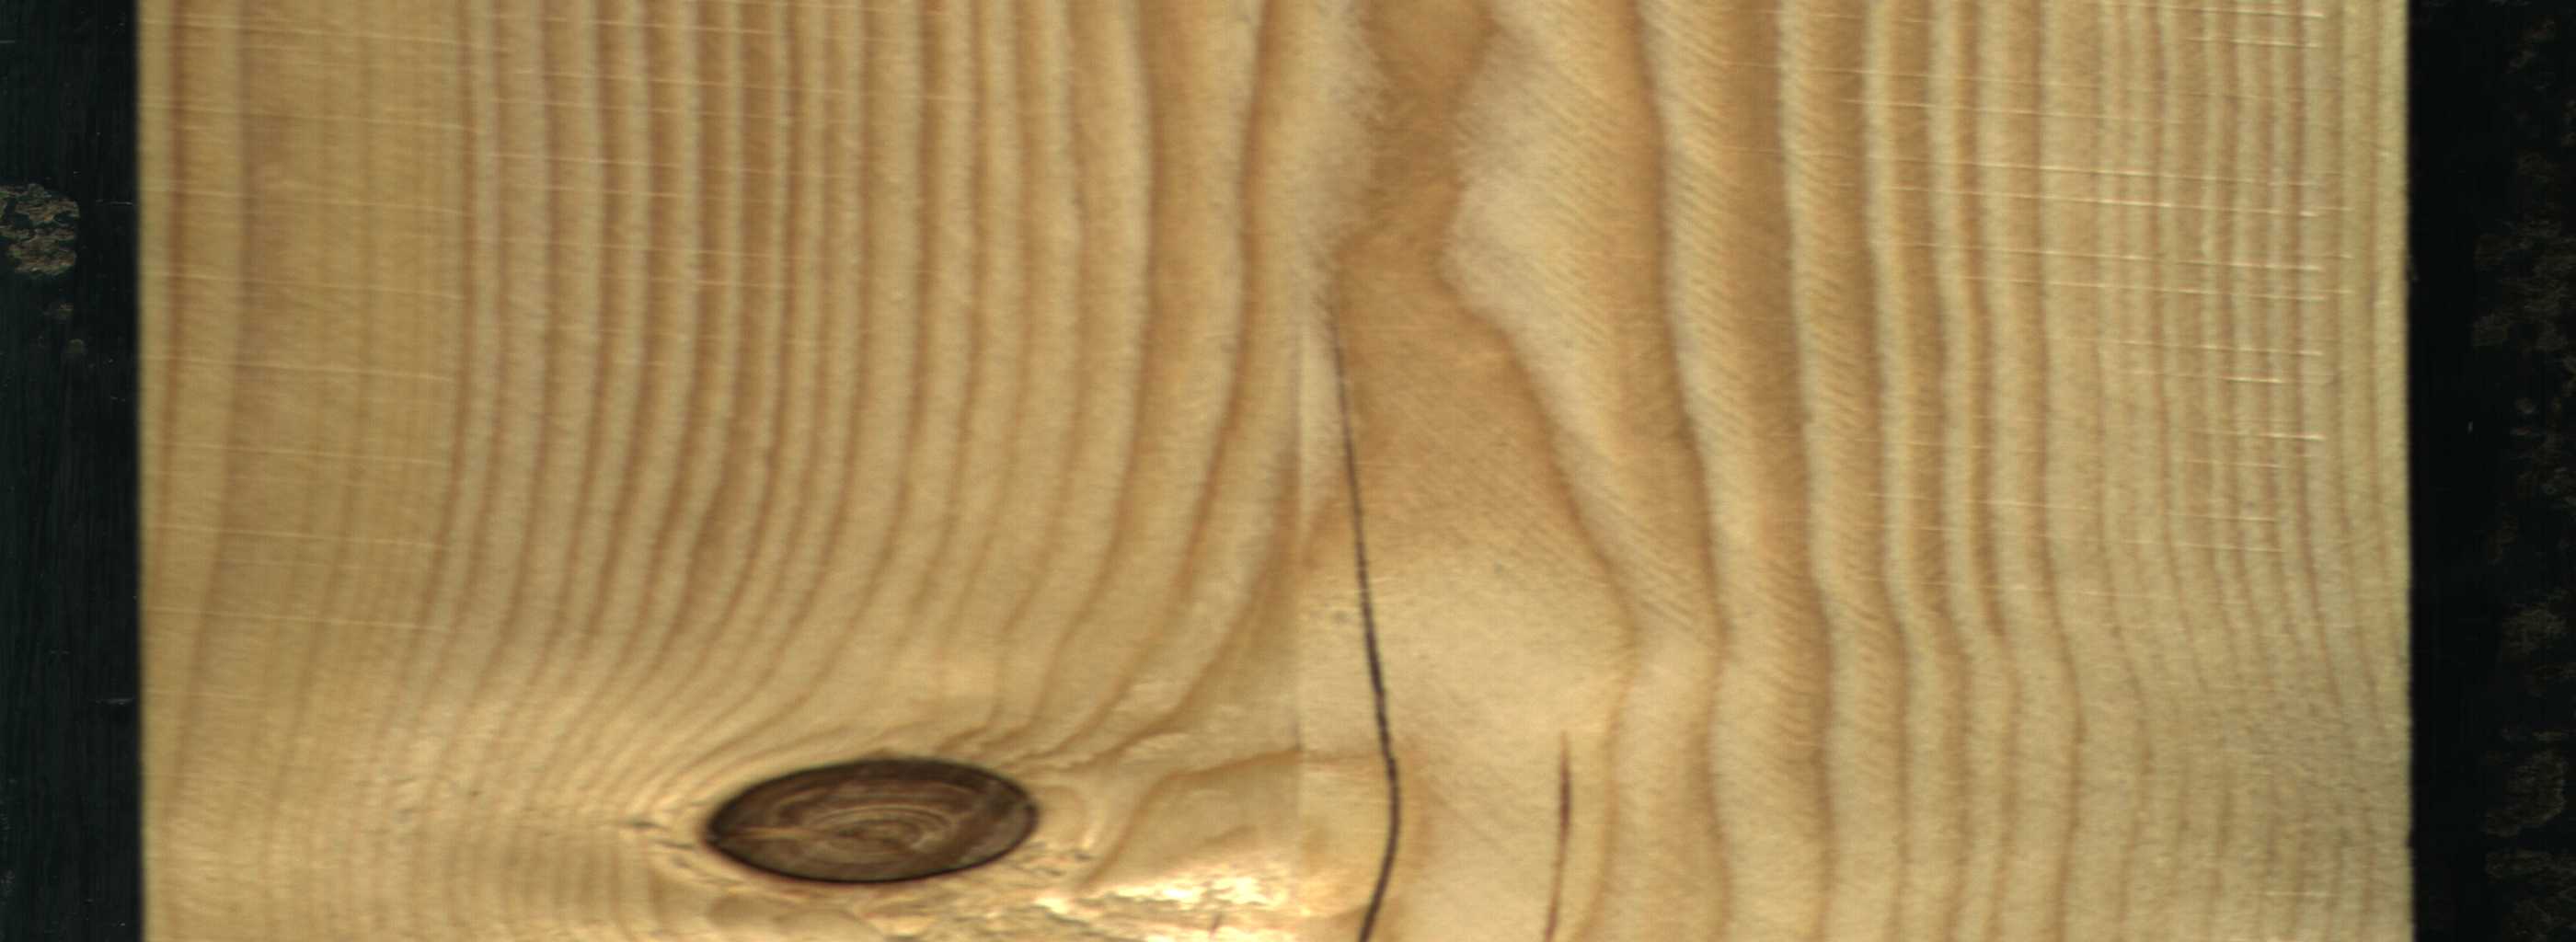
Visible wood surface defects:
Crack
Crack
Dead_Knot